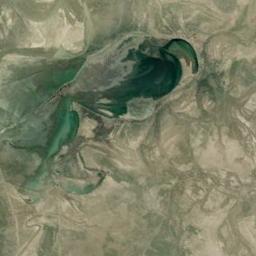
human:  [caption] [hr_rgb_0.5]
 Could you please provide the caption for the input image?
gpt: The ground is uneven around the lake .

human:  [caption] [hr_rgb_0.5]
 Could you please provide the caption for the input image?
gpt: The lake in the picture is surrounded by green fields .

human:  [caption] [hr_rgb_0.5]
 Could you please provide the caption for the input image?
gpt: Several lakes lie in a wasteland and the water is deep green .

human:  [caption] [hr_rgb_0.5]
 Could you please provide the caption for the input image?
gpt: An irregularly shaped turquoise lake on a tan mountain .

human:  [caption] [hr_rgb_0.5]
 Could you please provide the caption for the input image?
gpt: There are some green lakes in a yellow desert .